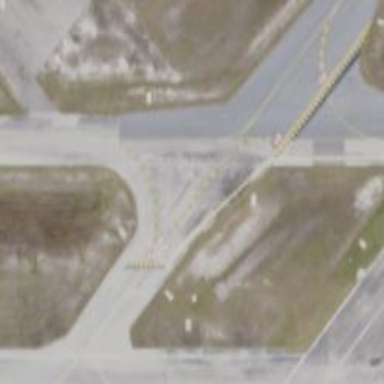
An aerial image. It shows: Image of taxiway at airport.